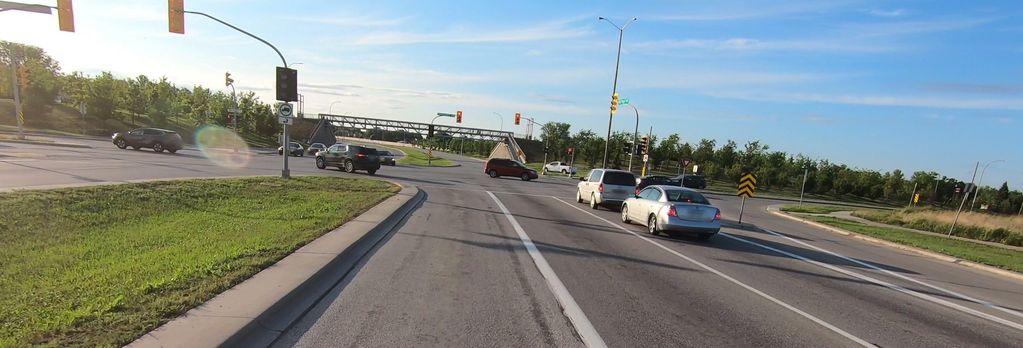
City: winnipeg